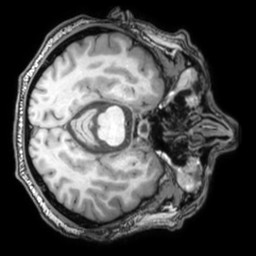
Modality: T1w
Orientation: axial
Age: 41
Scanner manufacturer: philips
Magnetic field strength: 3 T
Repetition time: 0.007 s
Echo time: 0.003501 s